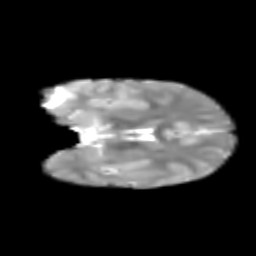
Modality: T2w
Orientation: coronal
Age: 7
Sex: female
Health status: healthy